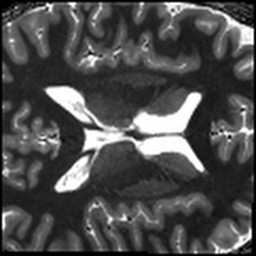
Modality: T1map
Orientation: axial
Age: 32
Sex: male